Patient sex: F
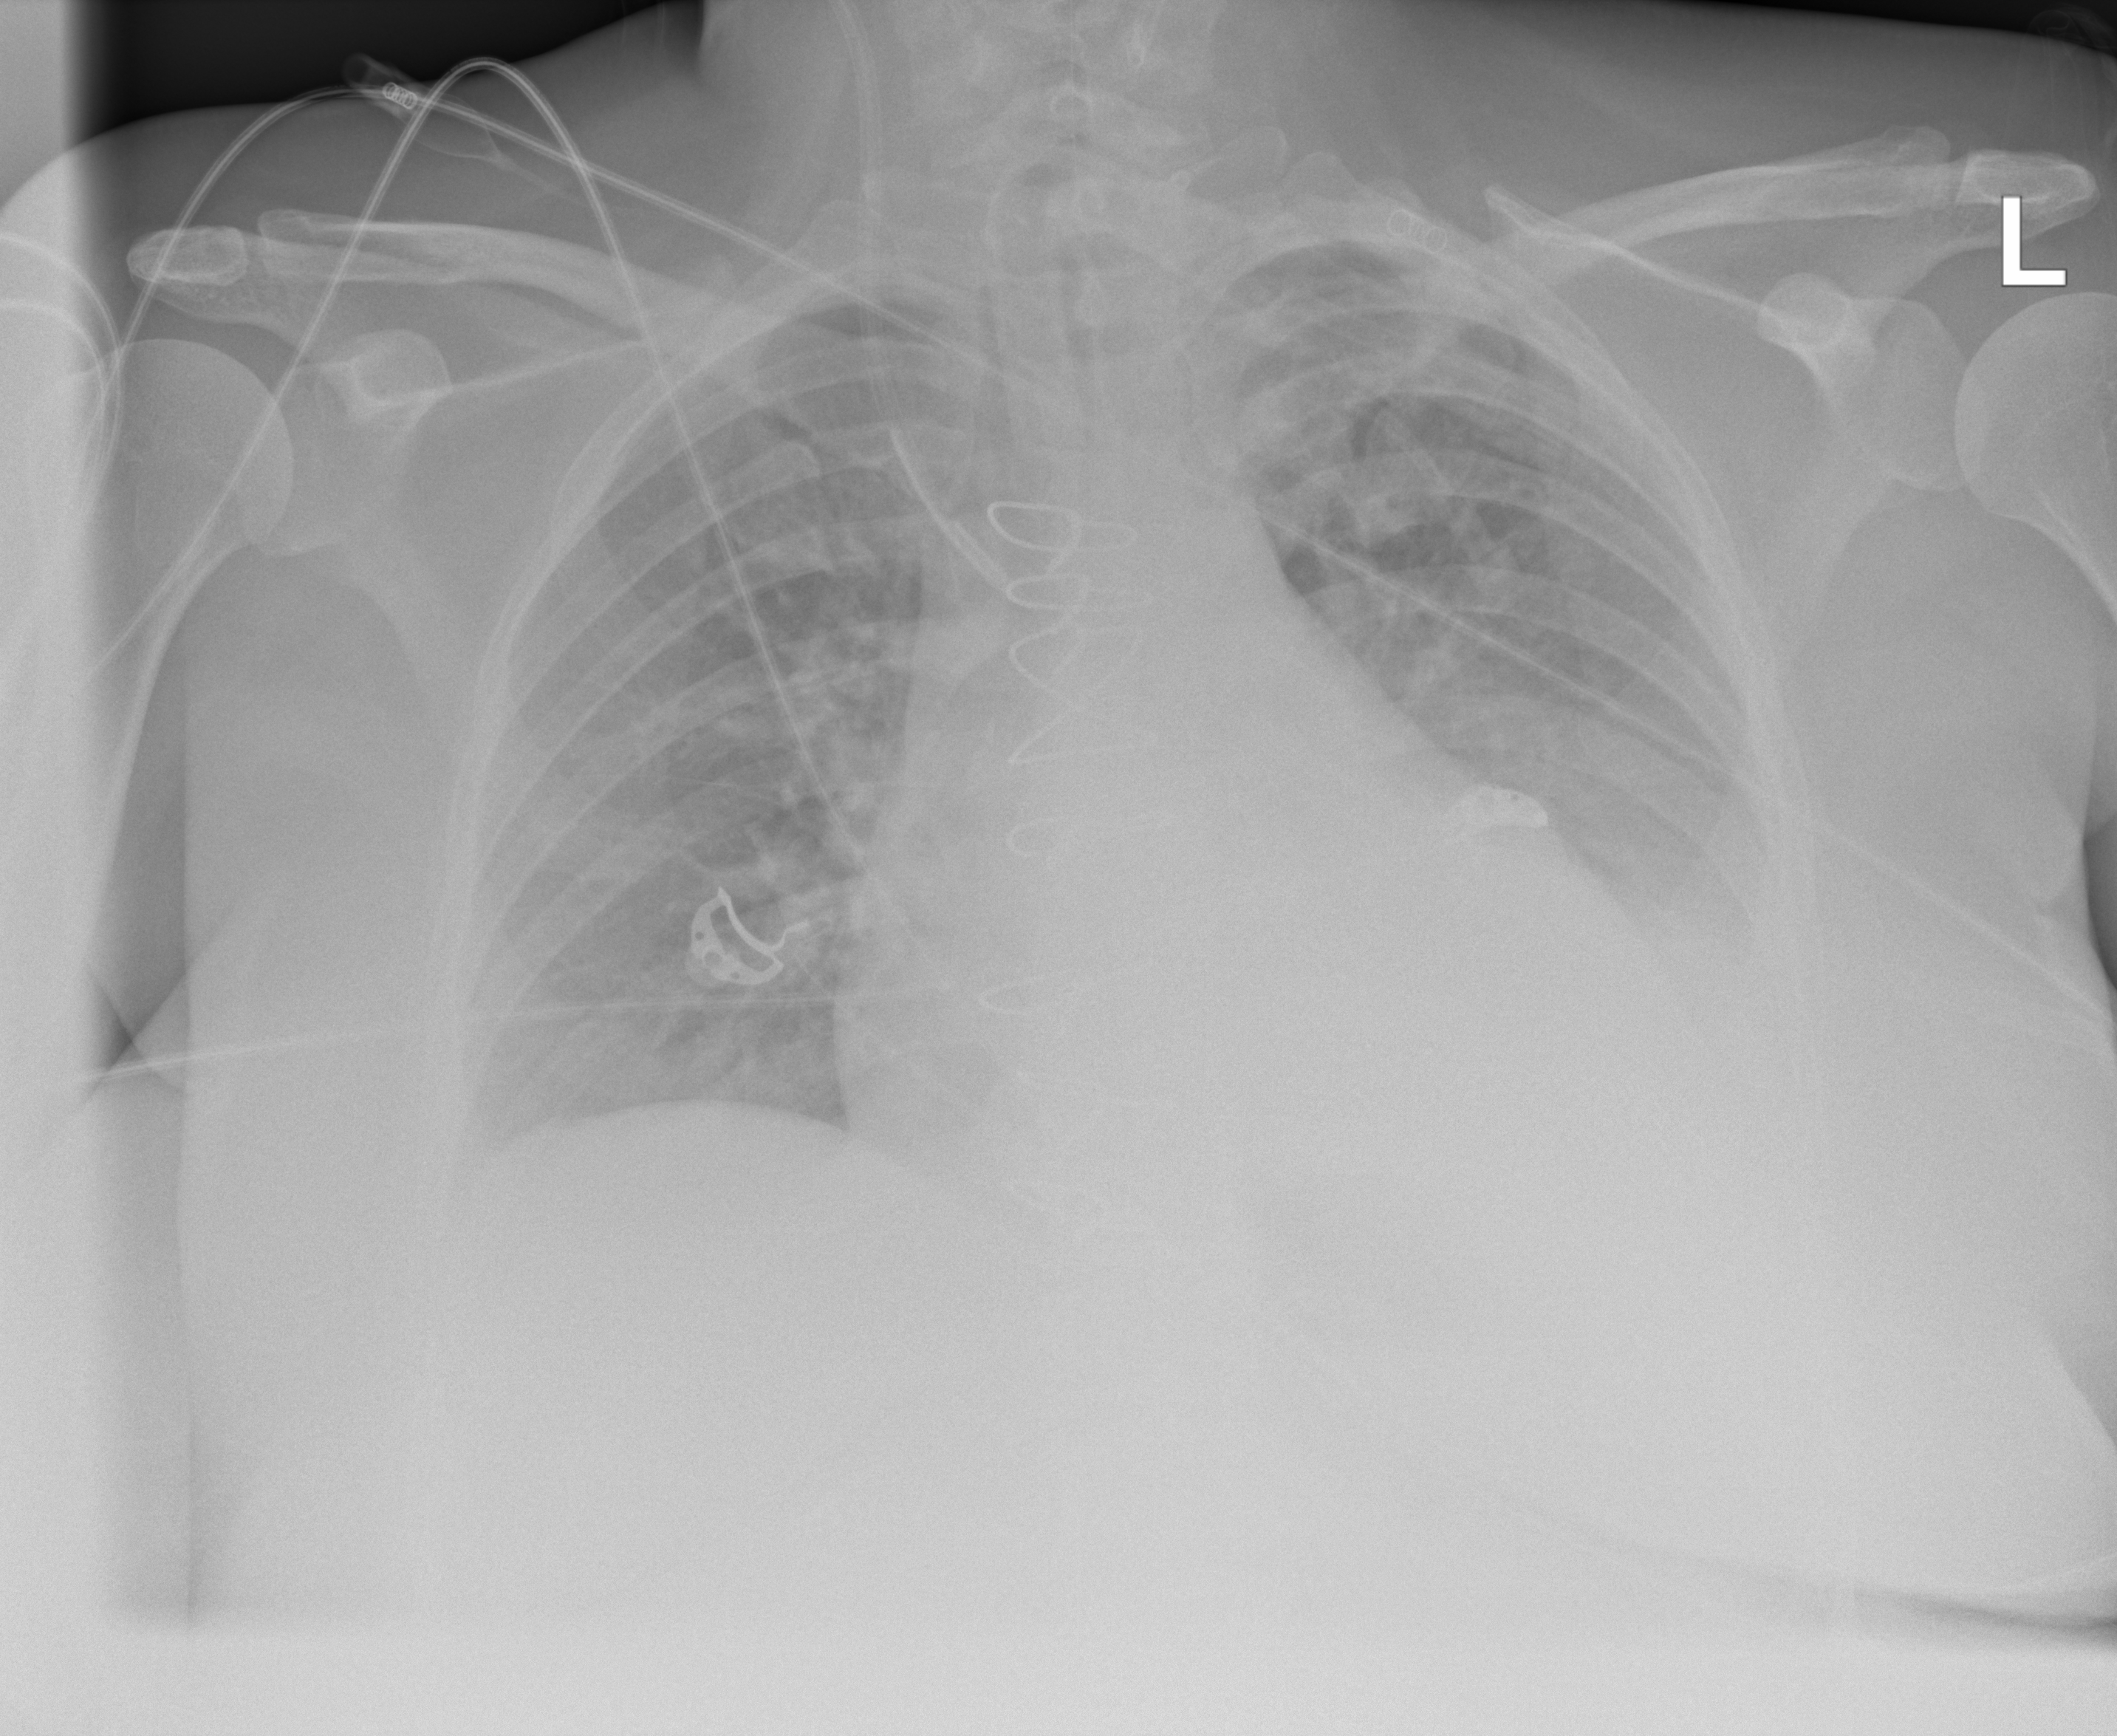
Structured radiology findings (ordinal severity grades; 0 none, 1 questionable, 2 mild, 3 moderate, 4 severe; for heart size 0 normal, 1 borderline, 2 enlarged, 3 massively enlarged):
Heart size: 2
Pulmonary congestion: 2
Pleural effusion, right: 0
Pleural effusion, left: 2
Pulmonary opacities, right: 0
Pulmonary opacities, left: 1
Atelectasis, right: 0
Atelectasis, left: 2